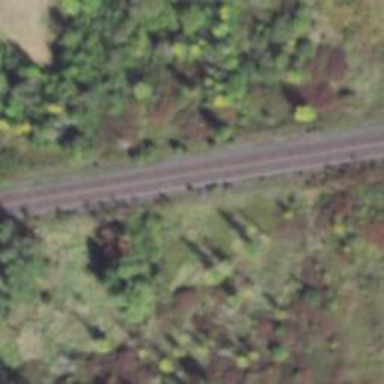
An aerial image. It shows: Railway track.